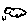
Label: cloud